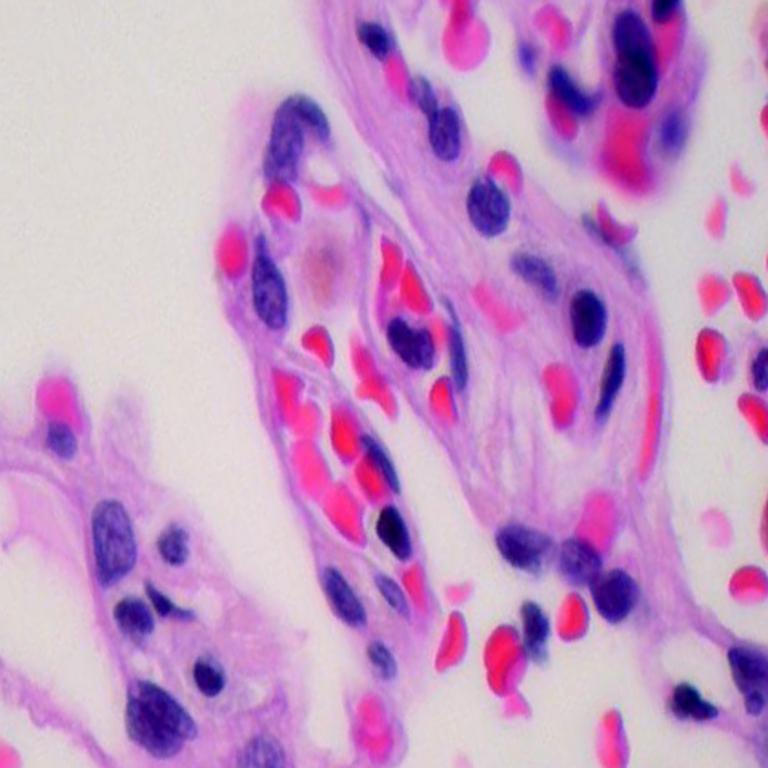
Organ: lung
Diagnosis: benign